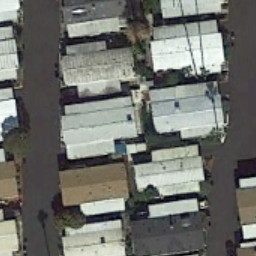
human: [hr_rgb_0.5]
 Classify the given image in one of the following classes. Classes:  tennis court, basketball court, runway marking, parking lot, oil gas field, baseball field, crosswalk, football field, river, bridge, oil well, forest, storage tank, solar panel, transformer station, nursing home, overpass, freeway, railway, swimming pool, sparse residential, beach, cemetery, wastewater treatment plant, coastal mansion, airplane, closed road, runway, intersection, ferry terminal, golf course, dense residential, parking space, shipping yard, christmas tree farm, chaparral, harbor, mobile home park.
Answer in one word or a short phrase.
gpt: mobile home park